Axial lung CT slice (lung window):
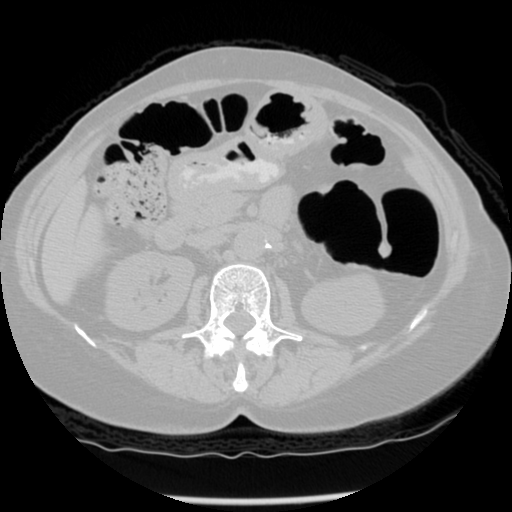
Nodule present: no